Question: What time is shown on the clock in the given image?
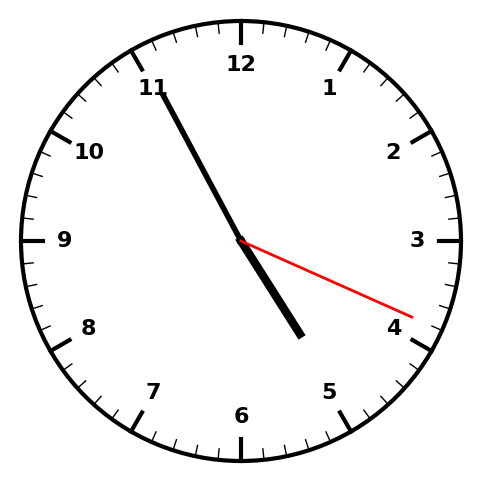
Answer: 04:55:19